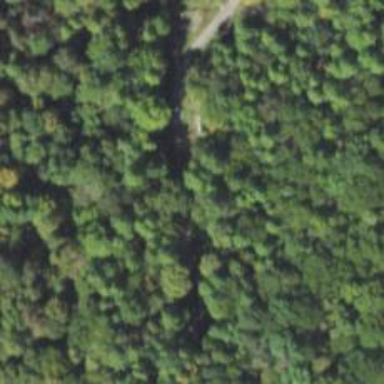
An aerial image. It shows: Culvert tunnel for brook.